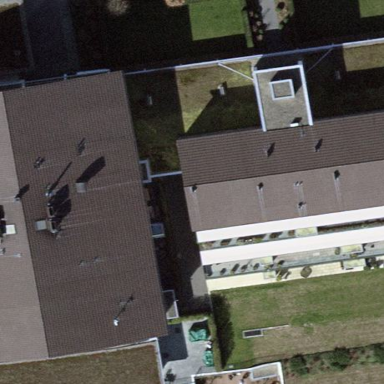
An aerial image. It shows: Hotel building.